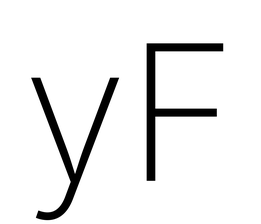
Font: Inter_ExtraLight